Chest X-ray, AP view. Patient: 80 years old, sex F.
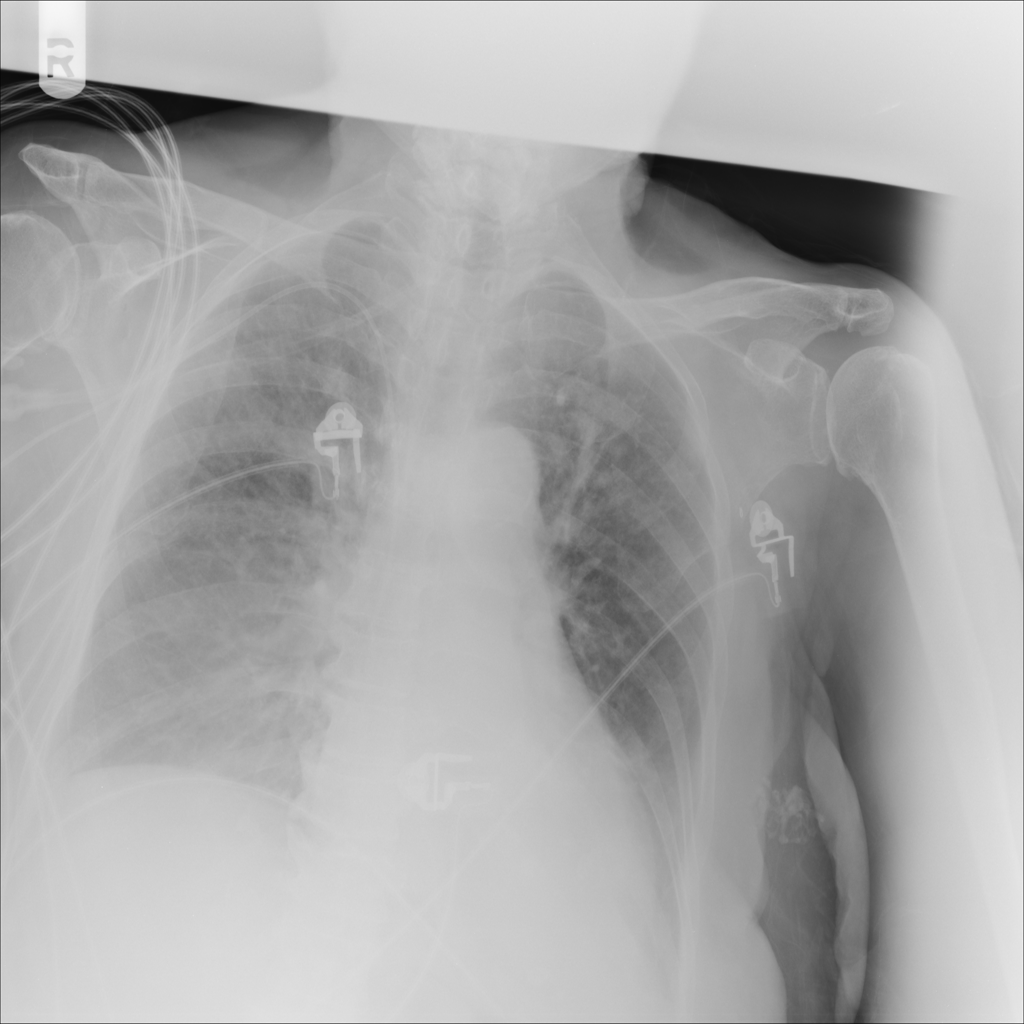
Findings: Consolidation